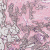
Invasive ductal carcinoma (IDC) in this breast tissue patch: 0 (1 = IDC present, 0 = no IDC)